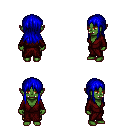
a pixel art fantasy rpg character, female body template, orc, green skin, red robe, gold greaves, blue unkempt hairstyle, four views (front, back, left, right), 2x2 character sprite sheet, small pixel art, hard edges, no anti-aliasing